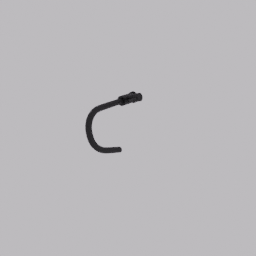
Label: appliances